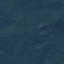
Land use / land cover class: Forest